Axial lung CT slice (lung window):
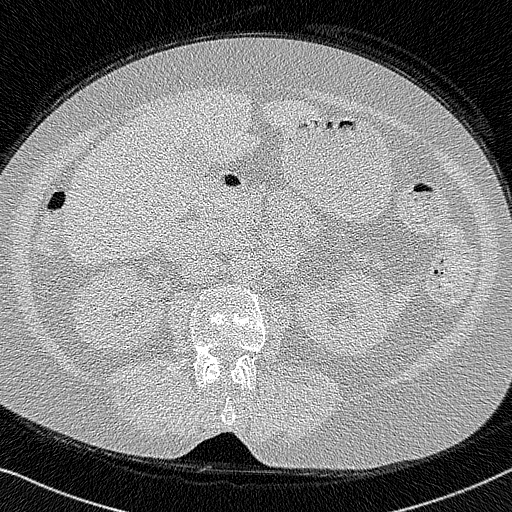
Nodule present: no